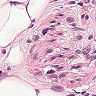
Metastatic tissue present: yes